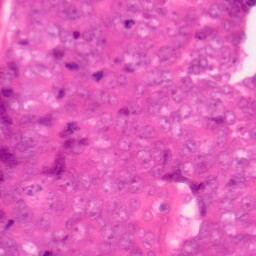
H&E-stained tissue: Colon